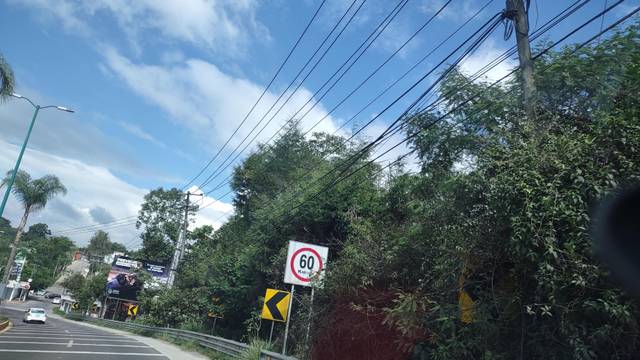
Region: Mexico
Coordinates: 19.51, -96.934